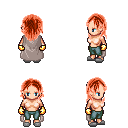
a pixel art fantasy rpg character, female body template, human, light skin, gray cape, teal pants, red long hairstyle, gold gloves, white slippers, four views (front, back, left, right), 2x2 character sprite sheet, small pixel art, hard edges, no anti-aliasing